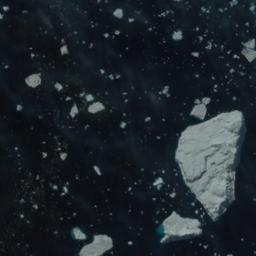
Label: sea_ice